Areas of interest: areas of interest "Hunan Non-Ferrous Metals Research Institute"
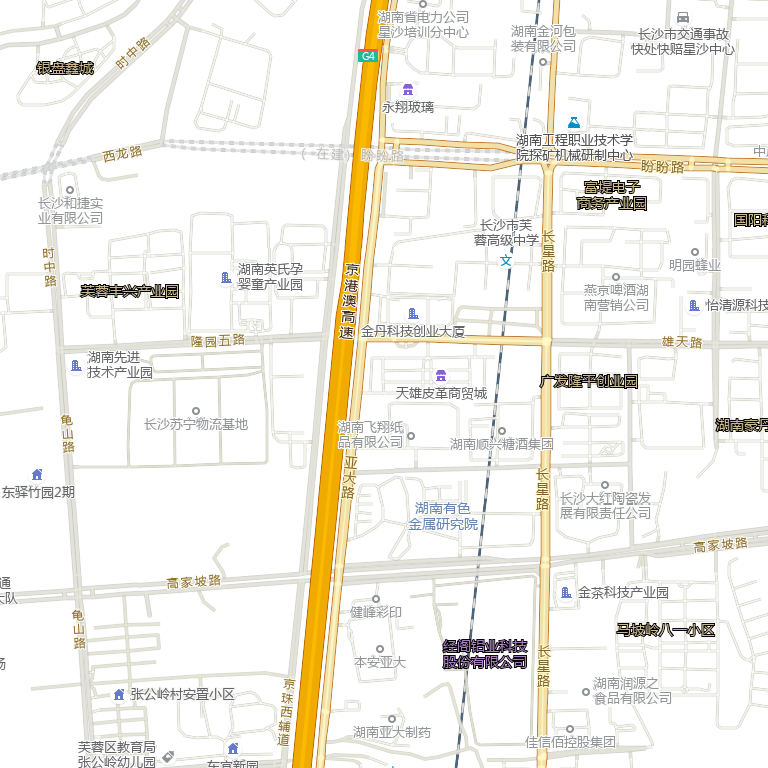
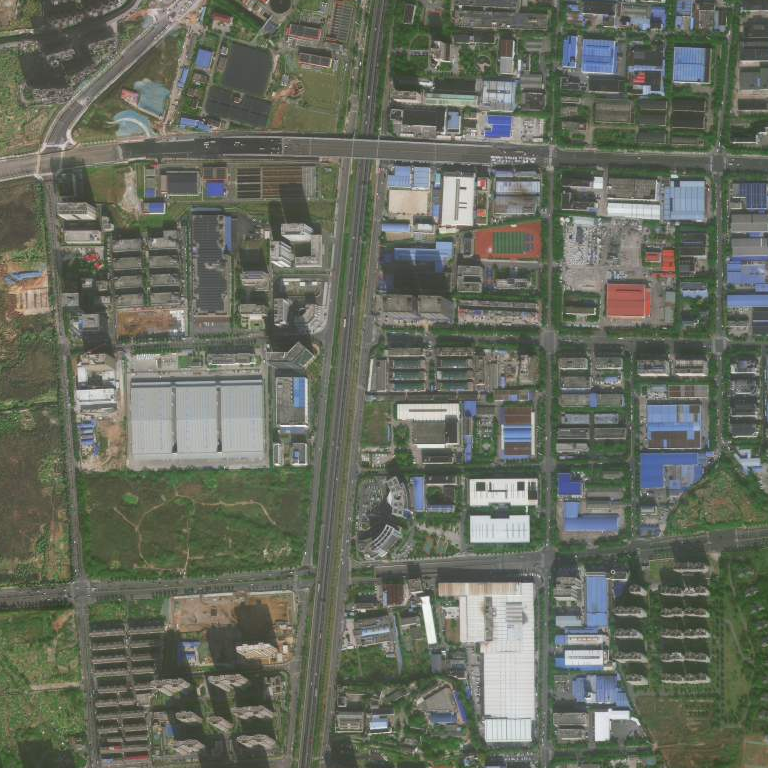